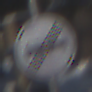
Verkehrszeichen: EndeUeberholverbot
Umgebung: Outdoor, Special
Tageszeit: MorningAfternoon
Wetter: Clear
Licht: Natural
Jahreszeit: Winter
Kontrast: HighContrast